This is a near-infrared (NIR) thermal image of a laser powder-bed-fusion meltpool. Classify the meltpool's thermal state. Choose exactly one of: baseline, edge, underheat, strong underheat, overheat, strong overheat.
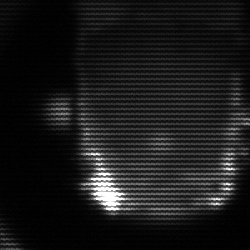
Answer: baseline